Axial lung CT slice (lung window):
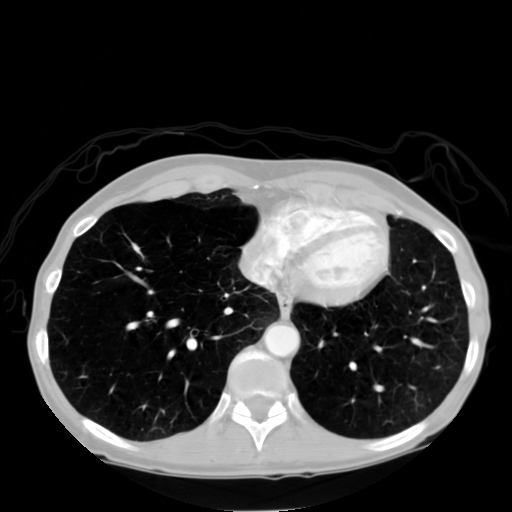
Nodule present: no